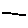
Label: hexagon